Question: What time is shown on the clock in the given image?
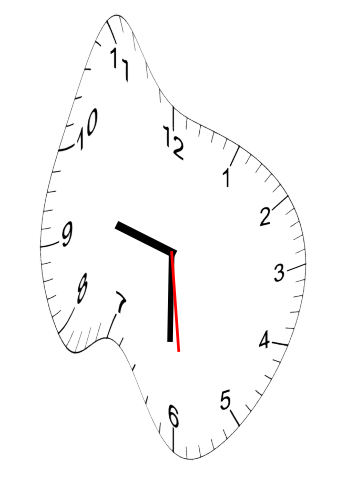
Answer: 09:30:29